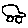
Label: car